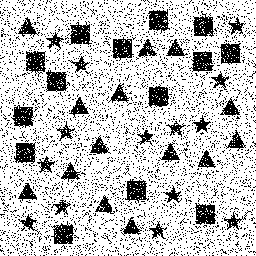
Squares: 14
Triangles: 14
Stars: 14
Total shapes: 42